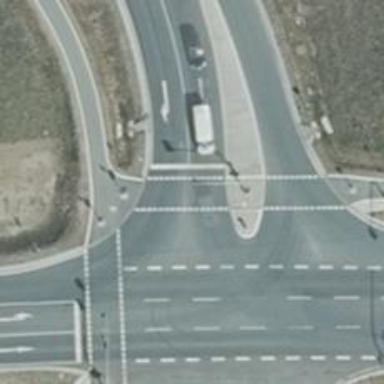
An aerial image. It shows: Crossing with traffic signals.